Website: macys
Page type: billing-address
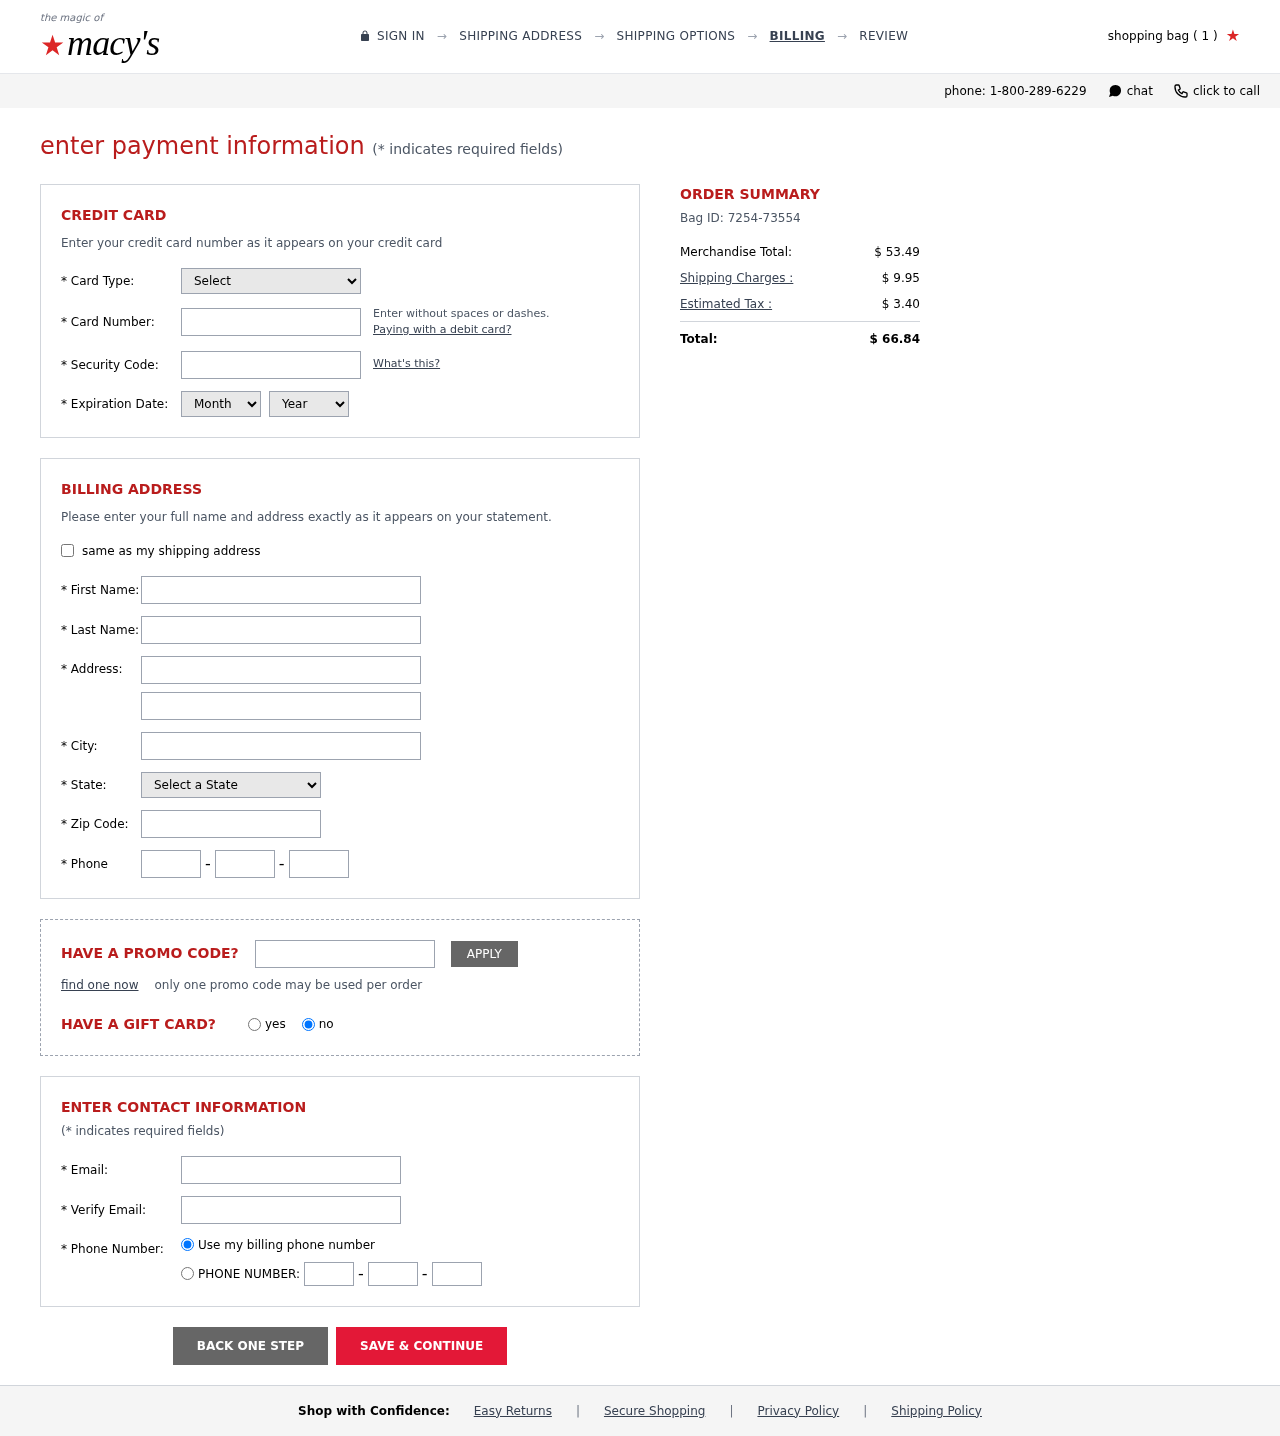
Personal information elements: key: PII_CARD_CVV
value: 2808
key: PII_CARD_EXPIRY_MONTH
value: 07
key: PII_CARD_EXPIRY_YEAR
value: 26
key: PII_CARD_NUMBER
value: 3789 4172 6352 882
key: PII_CARD_TYPE
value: American Express
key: PII_CITY
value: Frankstad
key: PII_EMAIL
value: carmen.gibbs@hotmail.com
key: PII_FIRSTNAME
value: Carmen
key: PII_LASTNAME
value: Gibbs
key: PII_PHONE_AREA
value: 654
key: PII_PHONE_PREFIX
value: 415
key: PII_PHONE_SUFFIX
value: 7239
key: PII_POSTCODE
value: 20749
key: PII_STATE_ABBR
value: CA
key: PII_STREET
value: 9880 Stephen Dam Apt. 993
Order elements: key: ORDER_NUM_ITEMS
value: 1
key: ORDER_ID
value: Bag ID: 7254-73554
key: ORDER_SUBTOTAL
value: $ 53.49
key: ORDER_SHIPPING_COST
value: $ 9.95
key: ORDER_TAX
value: $ 3.40
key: ORDER_TOTAL
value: $ 66.84